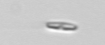
Label: pennate